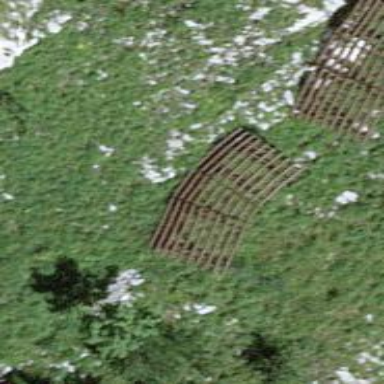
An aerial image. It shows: Structure designed for avalanche protection.